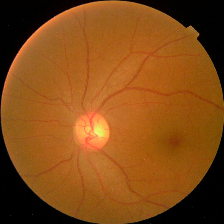
Diabetic retinopathy grade: No DR